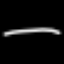
Label: line